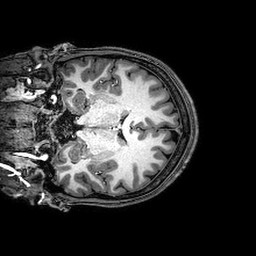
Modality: T1w
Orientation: coronal
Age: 19
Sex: male
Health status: healthy
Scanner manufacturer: philips
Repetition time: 0.008206 s
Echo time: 0.00376 s